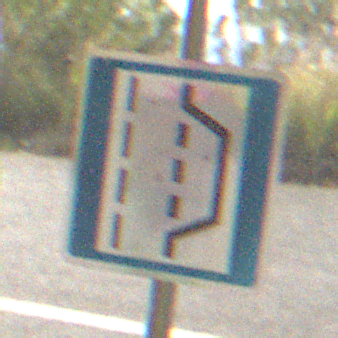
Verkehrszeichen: NothalteUndPannenbucht
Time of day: MorningAfternoon
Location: Outdoor (RoadRail)
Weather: PartlyCloudy
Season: NotSpecified
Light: Natural